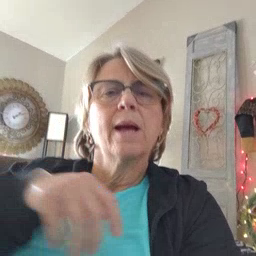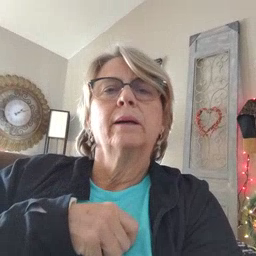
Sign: rain